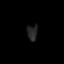
Tissue: prostate
Cell type: T cells
Senescence score: 0.3451
Nuclear area (px): 156
Mean DAPI intensity: 37.635